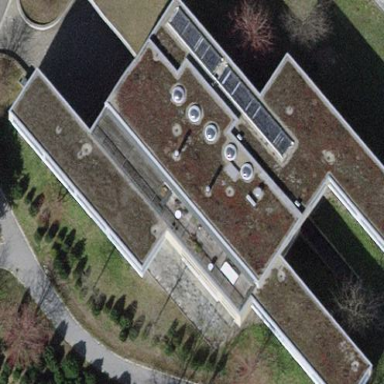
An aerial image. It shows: Apartment building with flat roof.